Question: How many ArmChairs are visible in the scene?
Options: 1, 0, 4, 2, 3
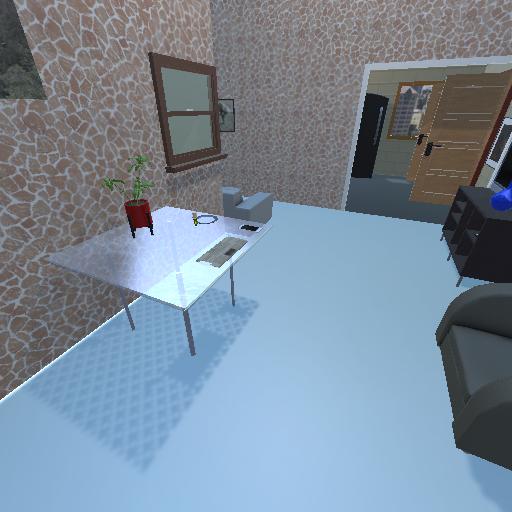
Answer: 1